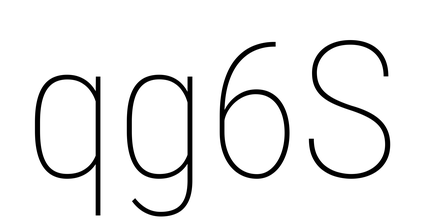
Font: Roboto_Condensed_Thin